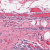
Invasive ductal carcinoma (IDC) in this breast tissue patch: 1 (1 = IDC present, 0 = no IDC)